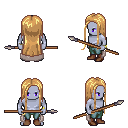
a pixel art fantasy rpg character, male body template, dark elf, purple skin, gray cape, teal pants, light blonde extra-long hairstyle, bracelets, brown shoes, spear, four views (front, back, left, right), 2x2 character sprite sheet, small pixel art, hard edges, no anti-aliasing